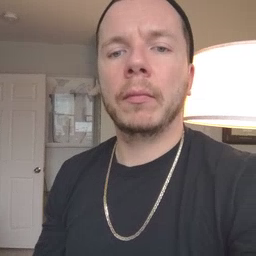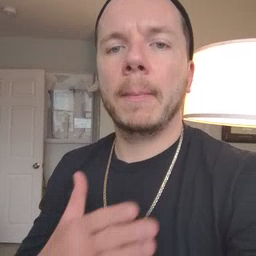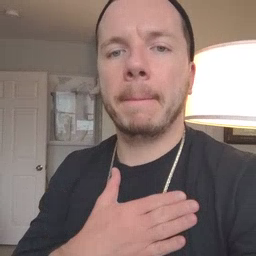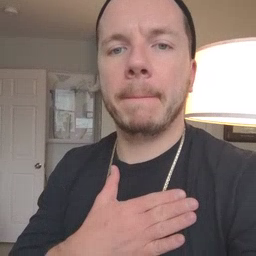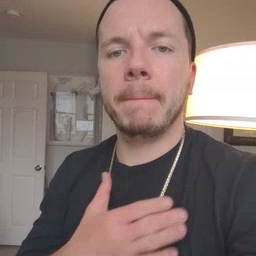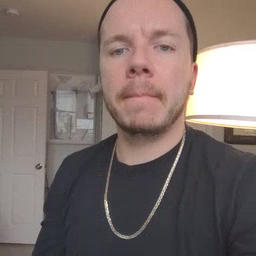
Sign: minemy